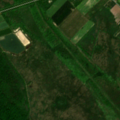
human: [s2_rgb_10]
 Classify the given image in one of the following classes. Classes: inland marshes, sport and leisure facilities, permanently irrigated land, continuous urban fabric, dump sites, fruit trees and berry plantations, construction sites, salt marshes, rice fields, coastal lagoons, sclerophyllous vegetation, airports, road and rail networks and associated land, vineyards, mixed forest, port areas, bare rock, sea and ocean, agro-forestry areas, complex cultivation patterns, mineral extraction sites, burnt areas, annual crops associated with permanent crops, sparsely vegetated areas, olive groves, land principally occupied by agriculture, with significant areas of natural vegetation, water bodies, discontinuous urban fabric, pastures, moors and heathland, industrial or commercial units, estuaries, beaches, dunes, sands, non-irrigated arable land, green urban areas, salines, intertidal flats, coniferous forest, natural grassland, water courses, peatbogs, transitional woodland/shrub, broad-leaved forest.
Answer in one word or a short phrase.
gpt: non-irrigated arable land, pastures, complex cultivation patterns, broad-leaved forest, transitional woodland/shrub